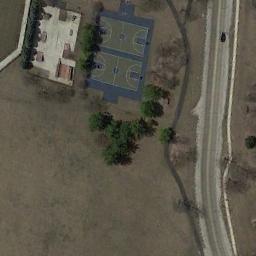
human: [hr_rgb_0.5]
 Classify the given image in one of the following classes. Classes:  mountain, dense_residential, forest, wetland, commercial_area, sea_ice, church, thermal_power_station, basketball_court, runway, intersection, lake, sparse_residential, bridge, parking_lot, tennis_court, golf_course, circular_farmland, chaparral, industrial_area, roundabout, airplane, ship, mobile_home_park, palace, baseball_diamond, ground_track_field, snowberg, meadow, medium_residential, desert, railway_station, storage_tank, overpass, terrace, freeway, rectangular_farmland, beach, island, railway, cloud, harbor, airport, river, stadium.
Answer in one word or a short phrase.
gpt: basketball_court